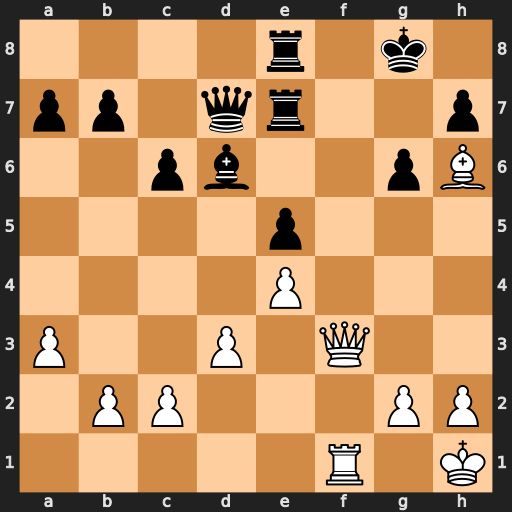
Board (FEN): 4r1k1/pp1qr2p/2pb2pB/4p3/4P3/P2P1Q2/1PP3PP/5R1K
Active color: w
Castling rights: -
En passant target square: -
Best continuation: Qf8+ Rxf8 Rxf8#